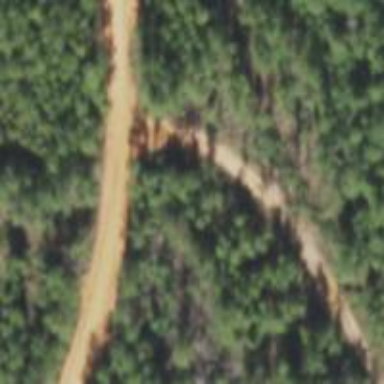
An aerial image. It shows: Forest with needle-leaved trees.